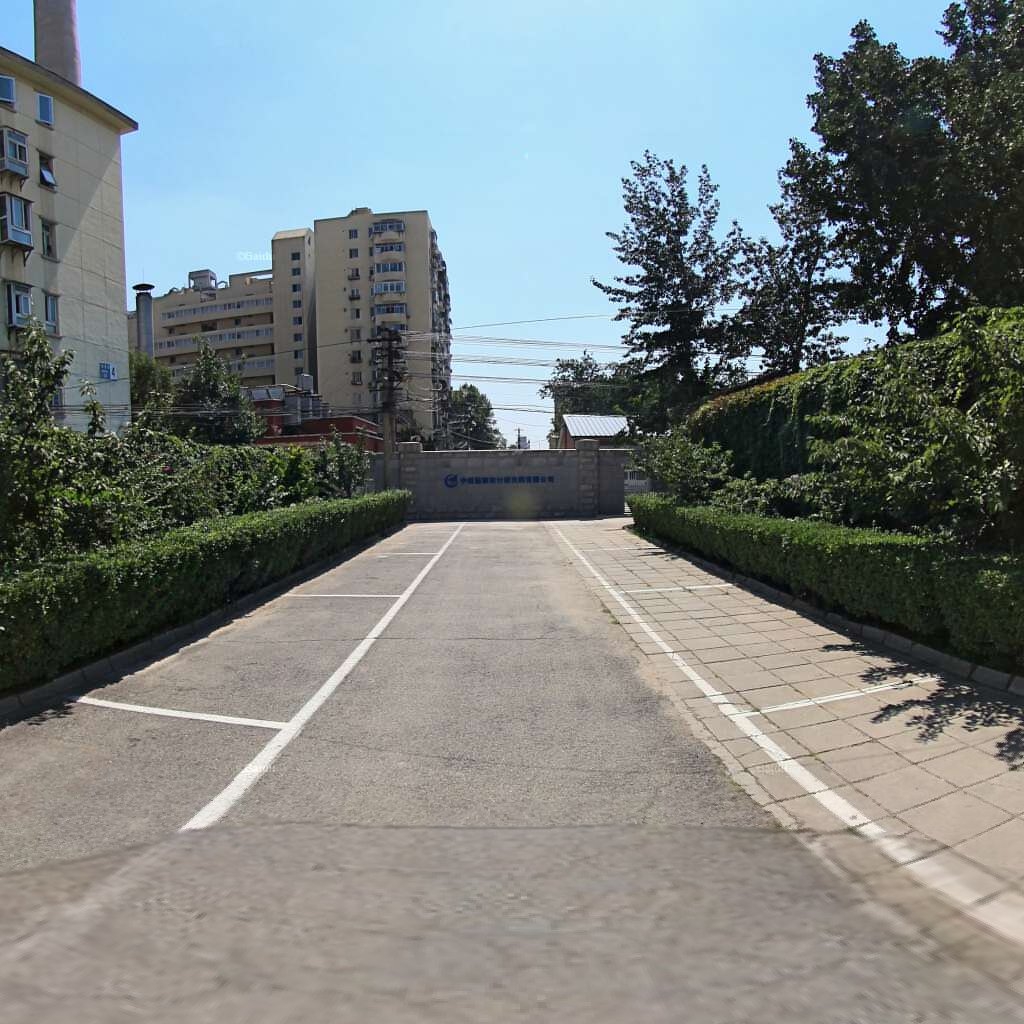
Region: Haidian
Road damage annotations: transverse crack, transverse crack